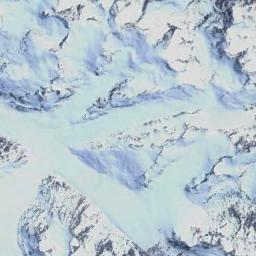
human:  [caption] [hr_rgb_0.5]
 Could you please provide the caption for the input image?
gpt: The snowberg is covered with snow and ice .

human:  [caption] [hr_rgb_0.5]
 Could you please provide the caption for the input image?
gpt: A snow-covered mountain covered in large areas .

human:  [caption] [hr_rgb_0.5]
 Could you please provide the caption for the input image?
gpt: There is snow on the part of the snowberg .

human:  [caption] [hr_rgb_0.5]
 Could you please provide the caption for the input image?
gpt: The snow berg is consist of bare land and white snow .

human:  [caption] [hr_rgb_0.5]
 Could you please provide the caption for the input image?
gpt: There are full of snow on the snowberg .